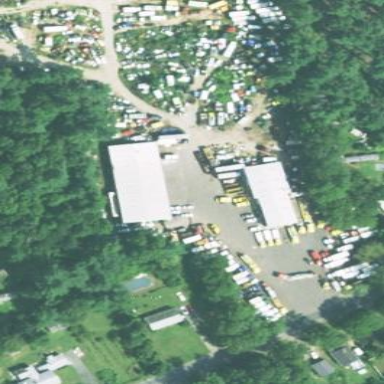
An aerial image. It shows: Industrial area designated as scrap yard.